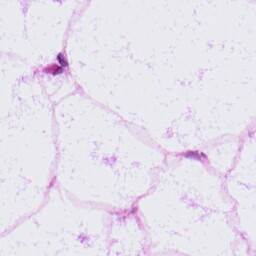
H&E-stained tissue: LymphNode